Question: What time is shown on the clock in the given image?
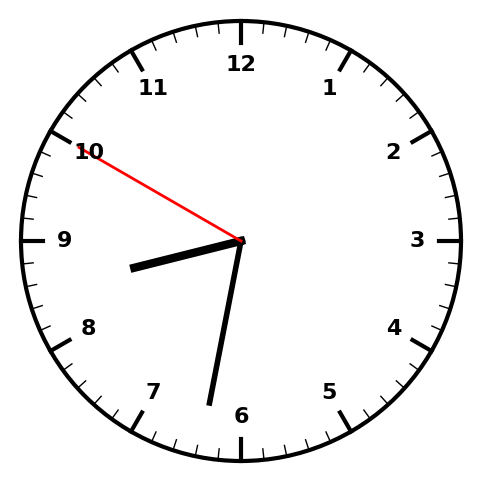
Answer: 08:31:50